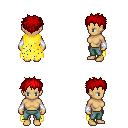
a pixel art fantasy rpg character, female body template, human, tanned skin, yellow tattered cape, teal pants, red bedhead hairstyle, white cloth bracers, four views (front, back, left, right), 2x2 character sprite sheet, small pixel art, hard edges, no anti-aliasing